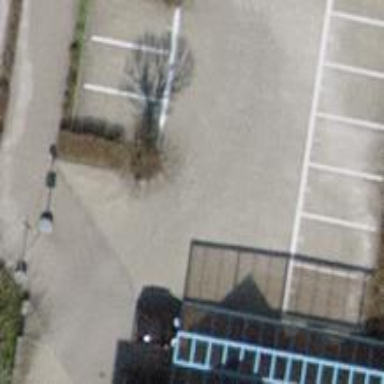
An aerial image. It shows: Parking aisle made of paving stones.